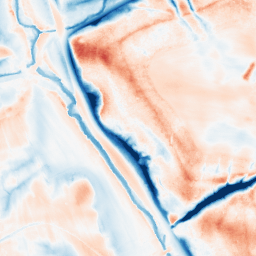
Category: classical
Decomposition family: gaussian_anisotropic
Decomposition parameters: sigma_x: 10
sigma_y: 10
Upsampling method: quartic
Upsampling parameters: scale: 4
Upsampling scale: 4